一年级 · 画法几何学
右面钟面上的时间是（)。

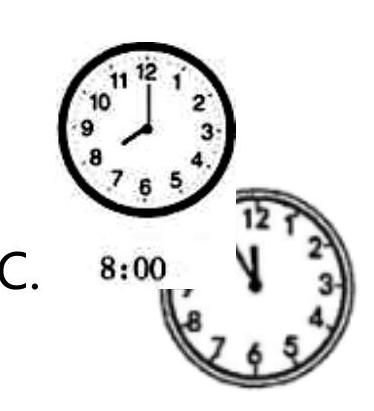
A. 12 时
B. 12 时过一点儿
C. 快 12 时了
答案: C